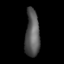
Tissue: lung
Cell type: Epithelial cells
Senescence score: 0.1949
Nuclear area (px): 660
Mean DAPI intensity: 89.279